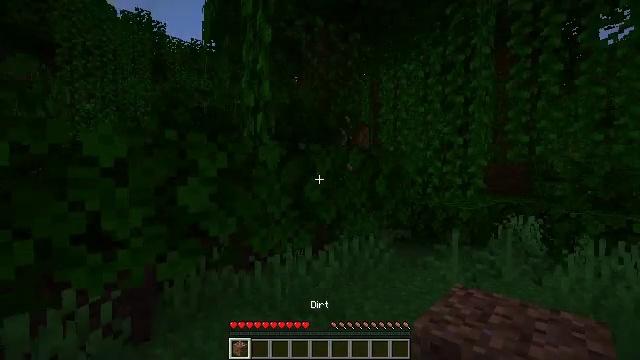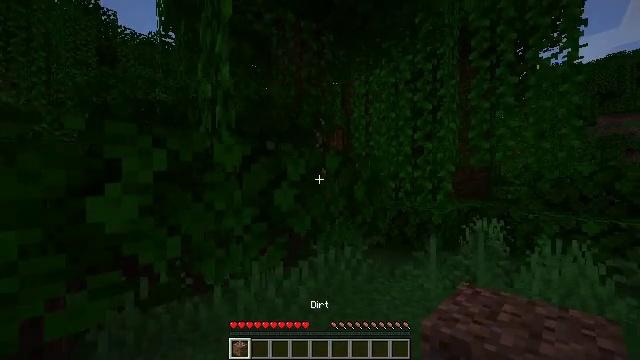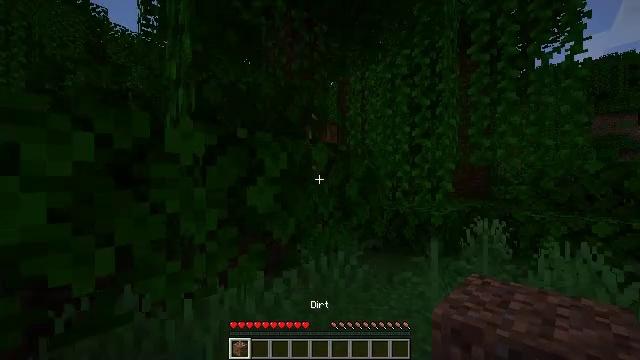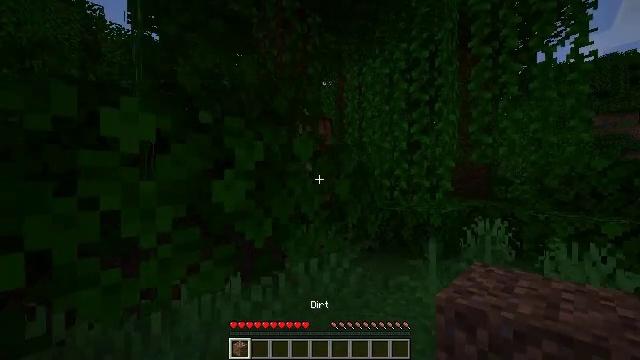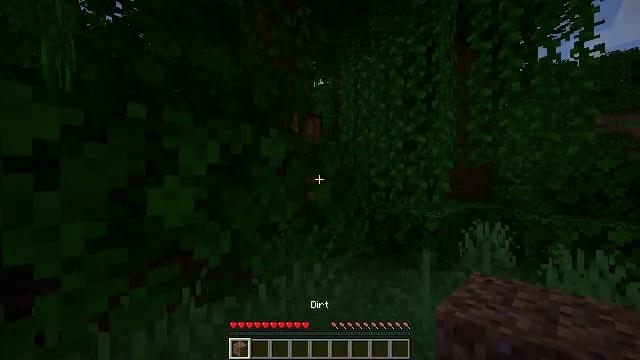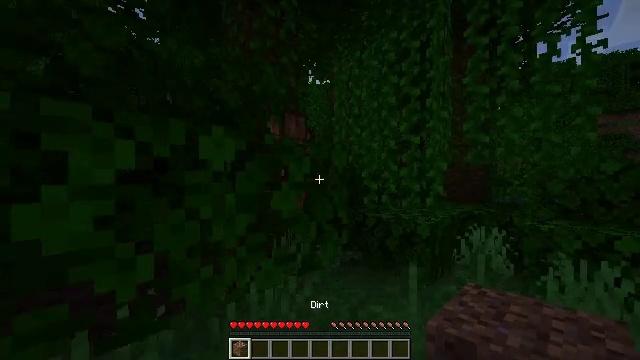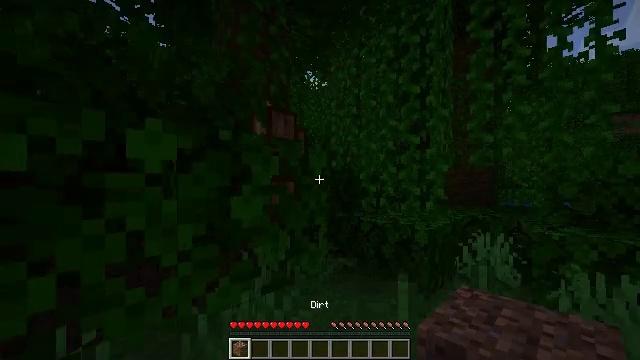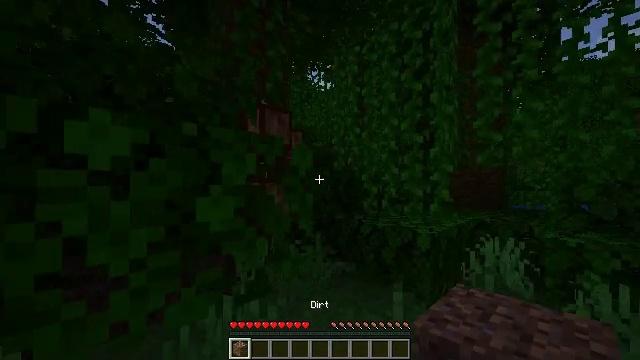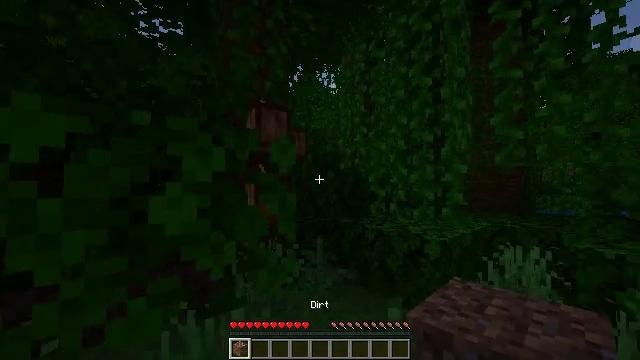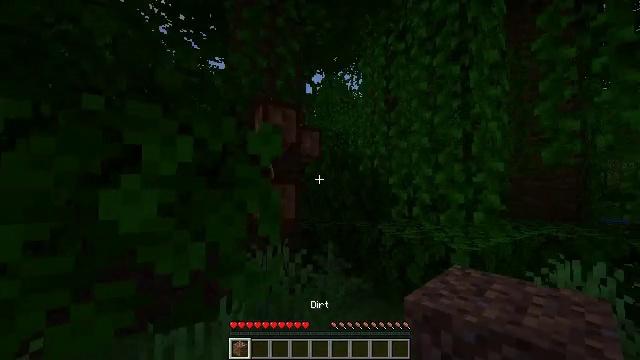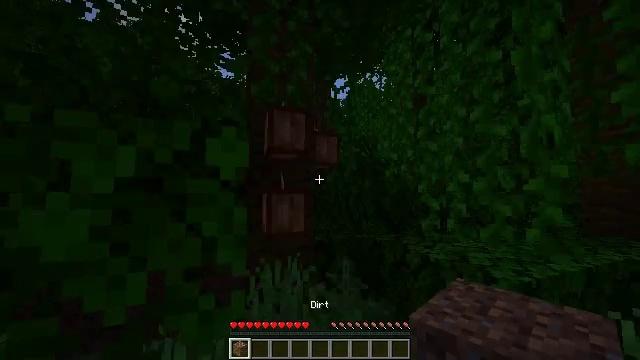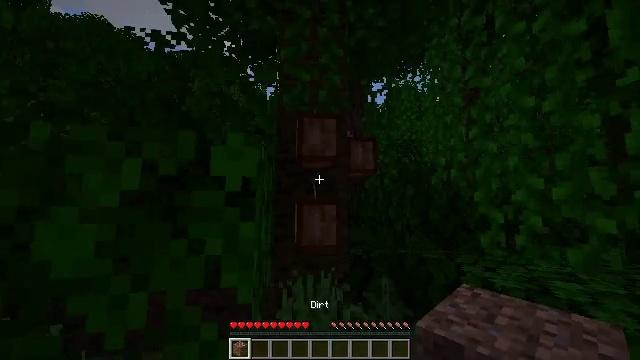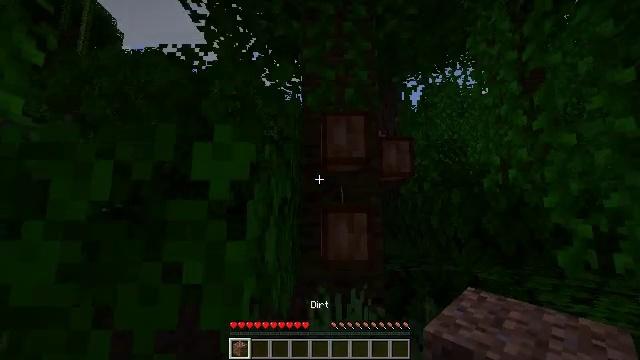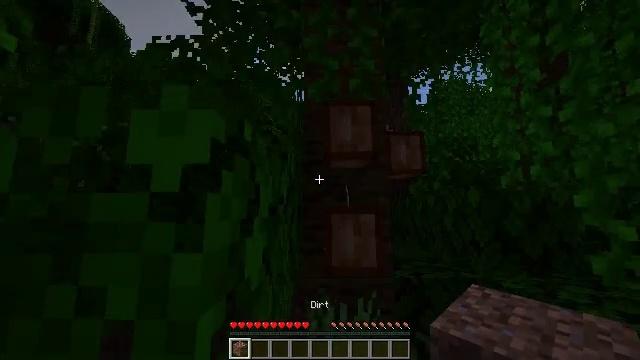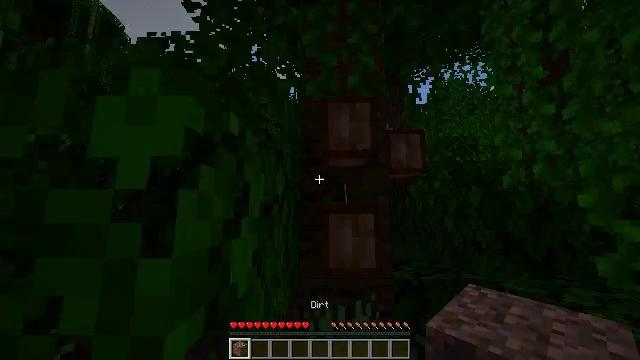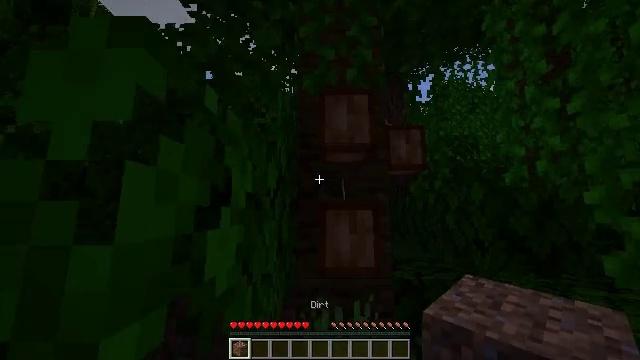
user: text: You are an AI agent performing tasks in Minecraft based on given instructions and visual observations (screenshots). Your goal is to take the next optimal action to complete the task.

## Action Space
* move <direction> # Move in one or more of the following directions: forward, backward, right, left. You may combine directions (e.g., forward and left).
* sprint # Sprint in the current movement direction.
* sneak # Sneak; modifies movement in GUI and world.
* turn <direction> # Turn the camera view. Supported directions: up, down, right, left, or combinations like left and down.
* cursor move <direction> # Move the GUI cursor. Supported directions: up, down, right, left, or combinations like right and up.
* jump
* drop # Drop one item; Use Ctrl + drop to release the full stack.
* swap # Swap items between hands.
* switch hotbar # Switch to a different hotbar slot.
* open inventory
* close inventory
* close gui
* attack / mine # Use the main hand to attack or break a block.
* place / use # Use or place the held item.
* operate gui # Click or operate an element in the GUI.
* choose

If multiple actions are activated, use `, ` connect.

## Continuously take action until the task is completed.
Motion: motion action
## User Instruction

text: Gather cocoa beans from the pod.
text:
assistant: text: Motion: move forward and move right, turn right and up
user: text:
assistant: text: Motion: move forward and move right
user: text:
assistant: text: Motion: move forward and move right
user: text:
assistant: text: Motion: move forward and move right
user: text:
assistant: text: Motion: move forward and move right, sprint
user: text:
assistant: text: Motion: move forward and move right, sprint, turn left
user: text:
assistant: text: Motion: move forward and move right, sprint, turn left
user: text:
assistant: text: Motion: move forward and move right, sprint, turn left
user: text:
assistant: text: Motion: move forward and move right, turn left and up
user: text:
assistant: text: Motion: move forward and move right, turn left and up
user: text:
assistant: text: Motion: move forward, turn left and up
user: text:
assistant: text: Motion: move forward, turn left and up
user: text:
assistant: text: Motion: move forward, turn left
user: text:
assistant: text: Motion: move forward
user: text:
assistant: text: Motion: no_op
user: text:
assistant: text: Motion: no_op
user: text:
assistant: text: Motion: attack / mine
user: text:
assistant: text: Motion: attack / mine
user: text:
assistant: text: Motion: attack / mine
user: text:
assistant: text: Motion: turn down, attack / mine
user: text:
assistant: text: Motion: turn right and down, attack / mine
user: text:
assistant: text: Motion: turn right and down, attack / mine
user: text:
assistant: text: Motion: turn down, attack / mine
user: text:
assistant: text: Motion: turn down, attack / mine
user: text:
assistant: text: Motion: attack / mine
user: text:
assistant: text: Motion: turn down, attack / mine
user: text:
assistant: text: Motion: attack / mine
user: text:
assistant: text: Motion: attack / mine
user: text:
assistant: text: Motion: attack / mine
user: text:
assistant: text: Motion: attack / mine